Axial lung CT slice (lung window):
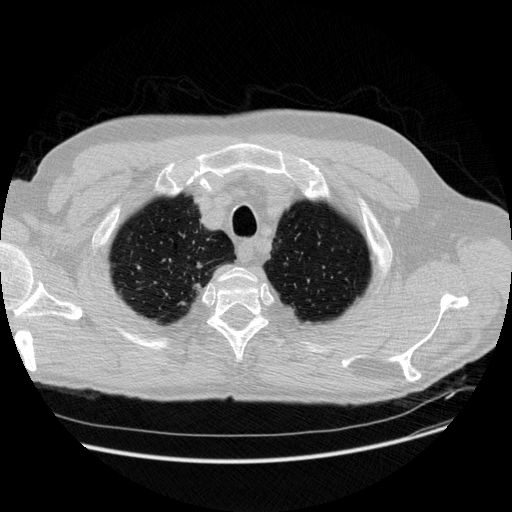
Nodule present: no